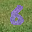
Label: 6